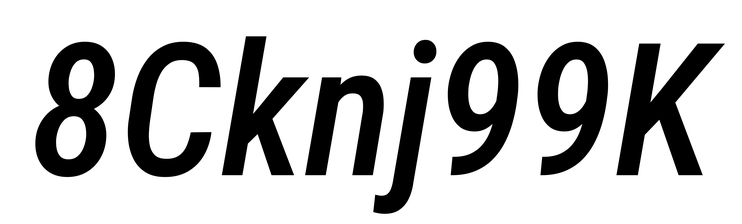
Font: Roboto-Italic_Condensed_Medium_Italic